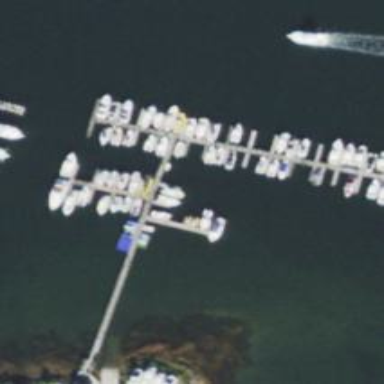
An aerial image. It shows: Pier made for paths.